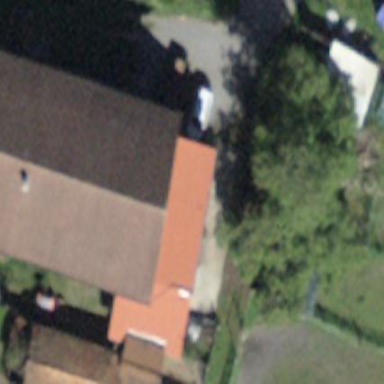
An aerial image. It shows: Farm building.